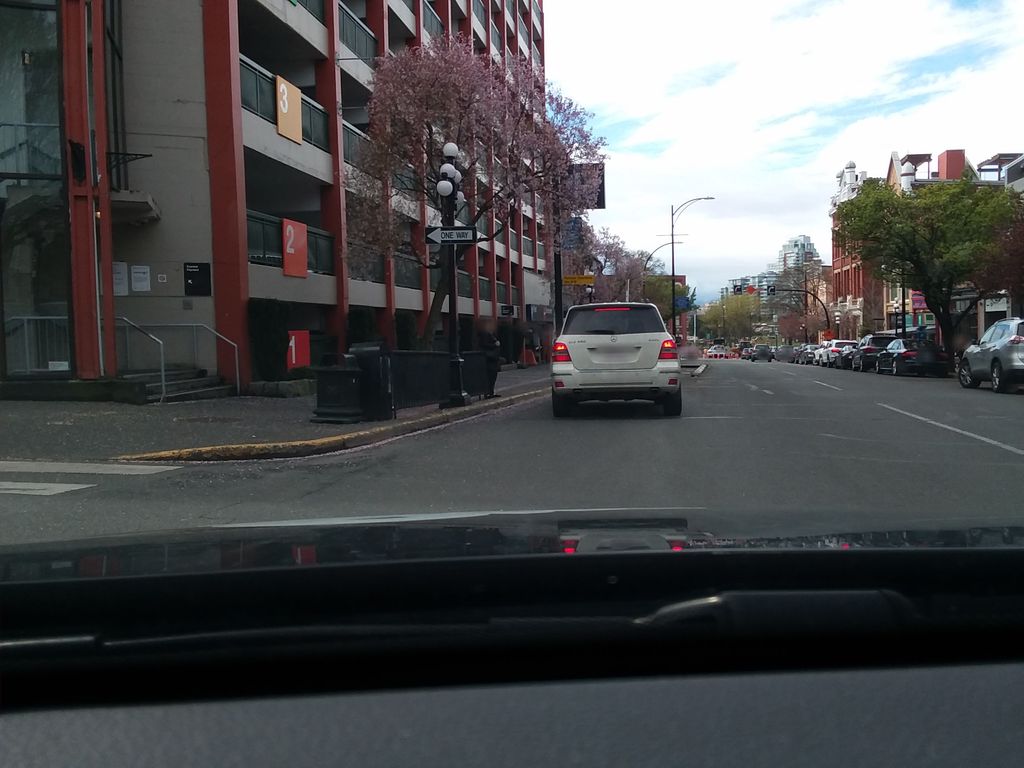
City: victoria